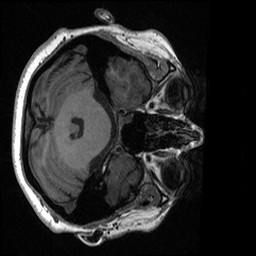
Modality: T1w
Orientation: axial
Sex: female
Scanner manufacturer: ge
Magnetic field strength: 3 T
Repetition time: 0.0064 s
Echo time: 0.00281 s